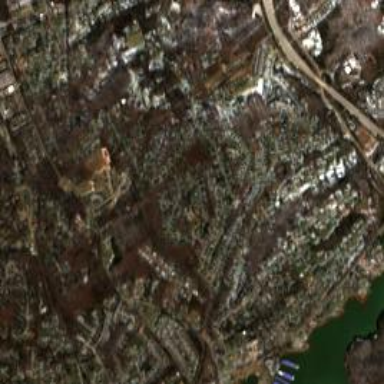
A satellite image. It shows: Residential area consisting of single-family homes.